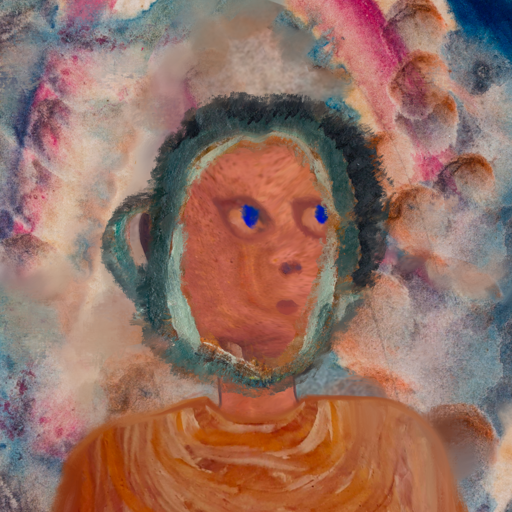
Background: Rupkatha, Head And Neck Side: Mother_And_Son_Mother, Face Side: Mother_And_Son_Mother, Bust: Pious_Lady, Hair Side: Boggyland, Head Accessory: Blank, Second Necklace: Blank, Necklace: Blank, Baby: Blank